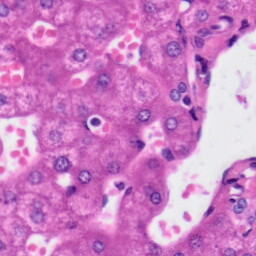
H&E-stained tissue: Liver